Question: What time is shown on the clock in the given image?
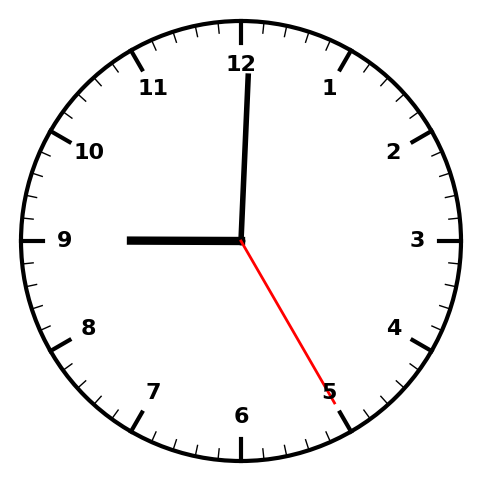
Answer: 09:00:25